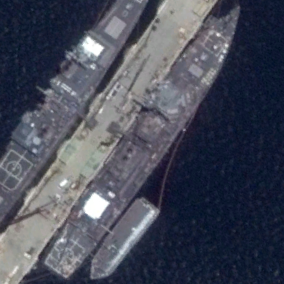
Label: destroyer